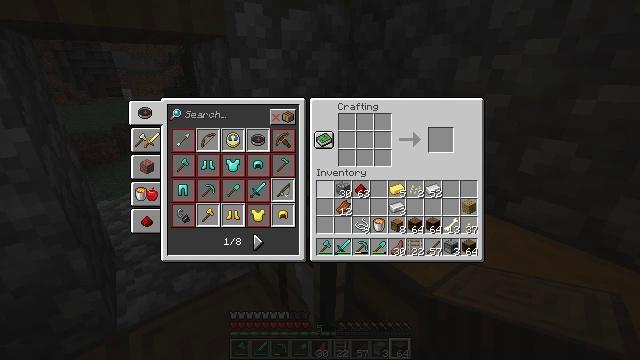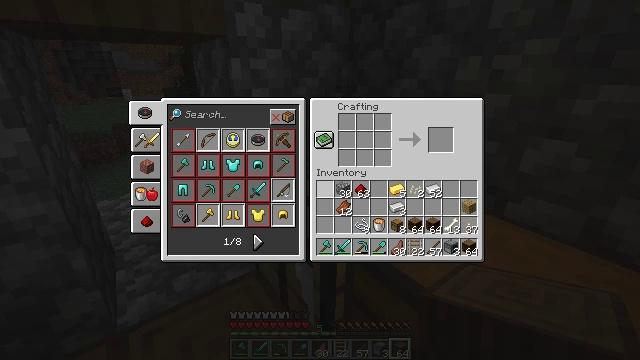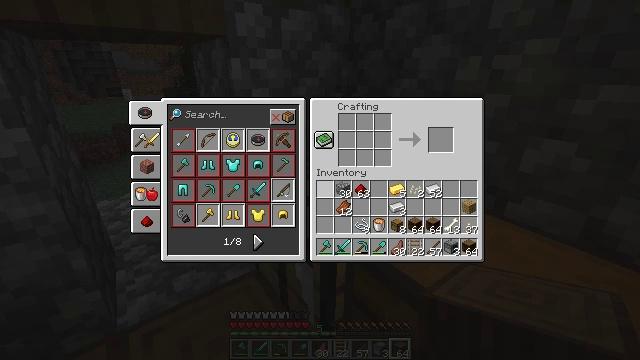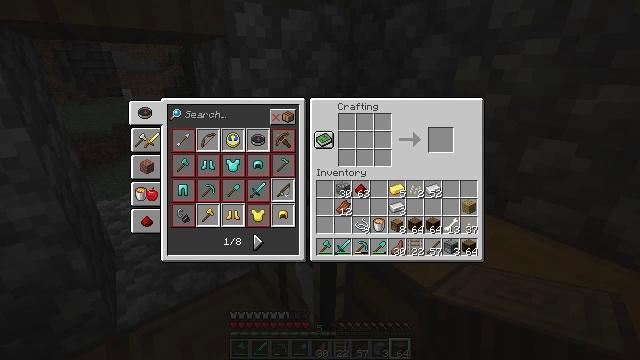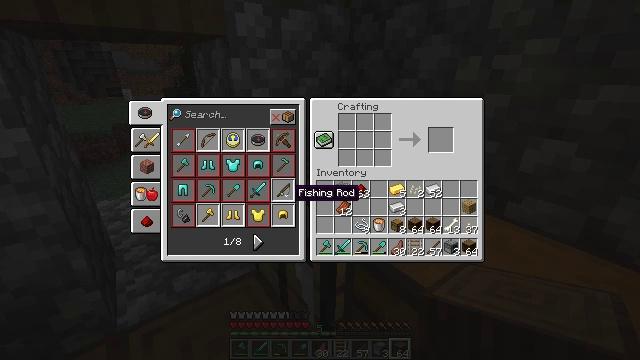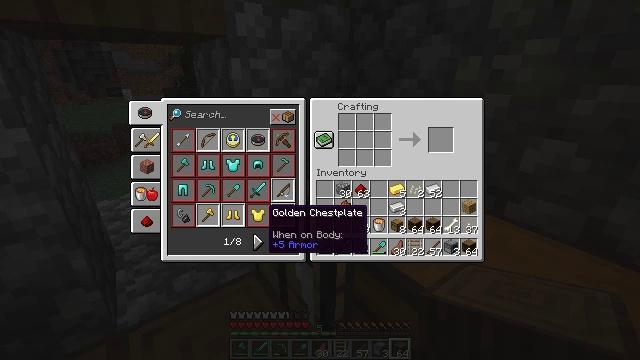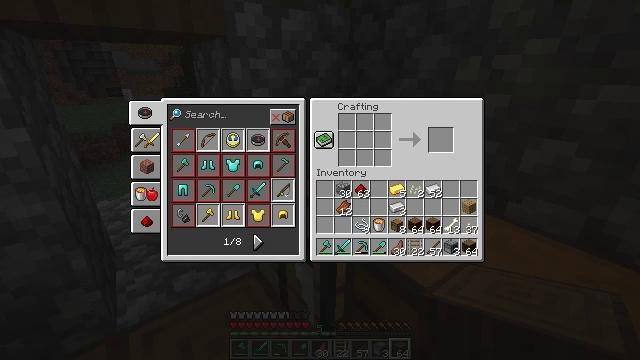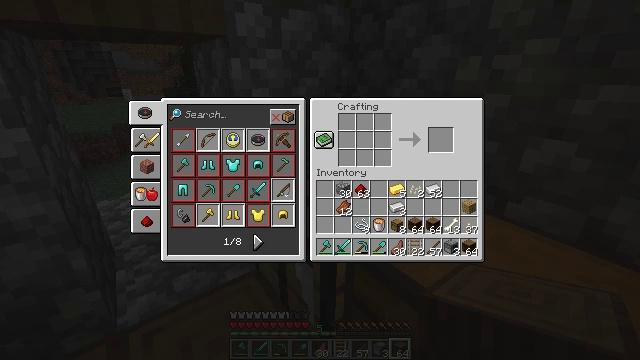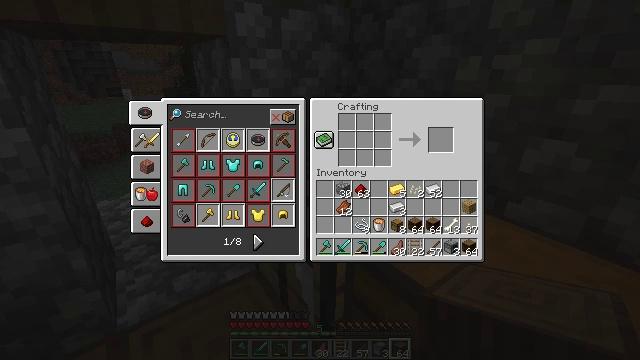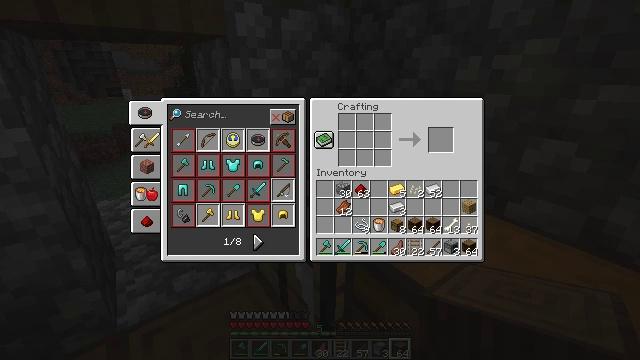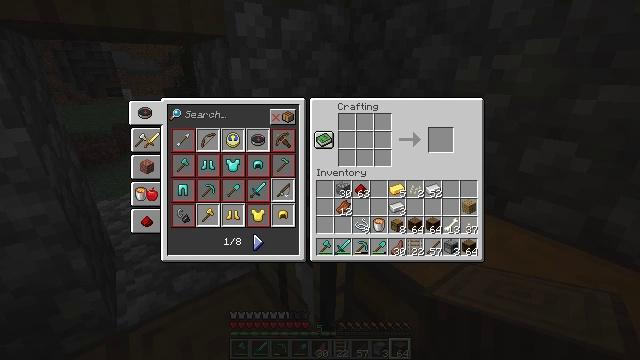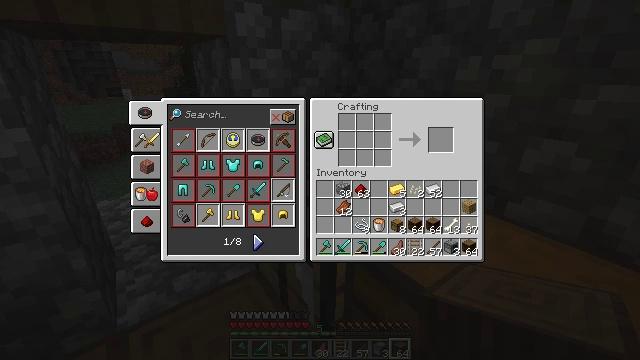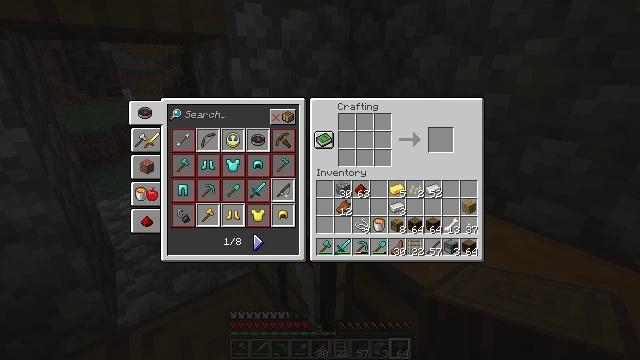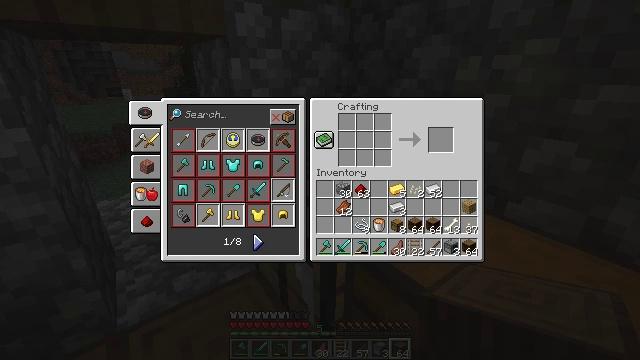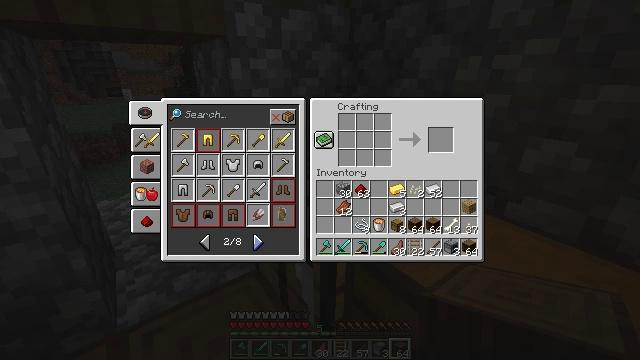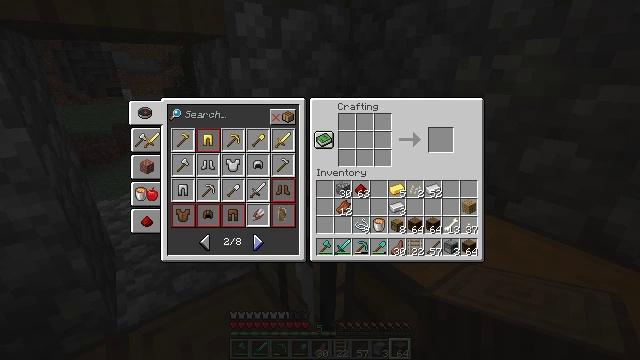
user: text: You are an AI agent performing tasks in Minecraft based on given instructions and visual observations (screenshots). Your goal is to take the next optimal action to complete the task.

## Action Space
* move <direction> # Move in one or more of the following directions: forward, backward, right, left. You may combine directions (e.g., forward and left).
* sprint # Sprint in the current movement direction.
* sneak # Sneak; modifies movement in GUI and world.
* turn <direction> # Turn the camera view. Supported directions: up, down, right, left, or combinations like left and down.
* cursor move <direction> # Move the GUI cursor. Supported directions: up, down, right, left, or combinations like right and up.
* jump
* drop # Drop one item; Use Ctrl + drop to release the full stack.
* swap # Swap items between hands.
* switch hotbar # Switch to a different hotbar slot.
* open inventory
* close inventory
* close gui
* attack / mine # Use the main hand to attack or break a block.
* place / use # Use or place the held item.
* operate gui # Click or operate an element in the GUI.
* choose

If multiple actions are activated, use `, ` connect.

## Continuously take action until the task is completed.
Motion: motion action
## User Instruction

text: Use planks to craft spruce wood.
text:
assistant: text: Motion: no_op
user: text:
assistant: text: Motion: no_op
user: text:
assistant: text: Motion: cursor move left
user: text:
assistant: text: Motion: cursor move left and down
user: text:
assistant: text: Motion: cursor move left and down
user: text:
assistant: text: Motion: cursor move left and down
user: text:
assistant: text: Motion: no_op
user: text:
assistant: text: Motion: no_op
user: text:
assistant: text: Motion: no_op
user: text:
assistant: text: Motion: no_op
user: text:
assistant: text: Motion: no_op
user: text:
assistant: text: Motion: no_op
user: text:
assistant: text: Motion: no_op
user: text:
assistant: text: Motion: operate gui
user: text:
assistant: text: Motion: operate gui
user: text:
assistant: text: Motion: operate gui
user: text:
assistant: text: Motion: no_op
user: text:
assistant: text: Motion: no_op
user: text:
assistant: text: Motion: no_op
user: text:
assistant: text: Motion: no_op
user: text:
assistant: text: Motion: no_op
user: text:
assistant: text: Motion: no_op
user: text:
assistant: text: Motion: operate gui
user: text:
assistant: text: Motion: operate gui
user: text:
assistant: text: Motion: operate gui
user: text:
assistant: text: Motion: no_op
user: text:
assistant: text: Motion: no_op
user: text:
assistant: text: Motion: no_op
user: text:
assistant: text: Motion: operate gui
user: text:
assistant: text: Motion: operate gui